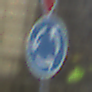
Verkehrszeichen: Kreisverkehr
Zusatzzeichen oben: VorfahrtGewaehren
Umgebung: Outdoor, Urban
Tageszeit: Midday
Wetter: Clear
Licht: Natural
Jahreszeit: NotSpecified
Kontrast: LowContrast